Question: I have cells that contain various information.
In these cells, there are multiple Uppercase phrases.
I would like to be able to split the contents of the cell by adding the CHAR(13) + CHAR(10) Carriage return - linefeed combination
to the start of each new Uppercase phrase.
The only consistency is that the multiple Uppercase phrases begin after a period (.) and before open parenthesis "("
- Add CRLF to start of PERSUADER
- Add CRLF to start of RIVER JEWEL
- Add CRLF to start of TAHITIAN DANCER
- Add CRLF to start of AMBLEVE
- Add CRLF to start of GINA'S HOPE
NOTE:
There are multiple periods (.) in the text.
I have highlighted the text in red for a visual purpose only (normal text/font during import).
I am OK with either formula, UDF or VBA sub.

> PERSUADER (1) won by a margin first up at Kyneton. Bit of authority about her performance there and with the stable finding form it's easy to see her going right on with that. Ran really well when placed at Caulfield second-up last prep and that rates well against these. RIVER JEWEL (2) has been racing well at big odds. I have to like the form lines that she brings back in class now. Shapes as a key danger. TAHITIAN DANCER (5) will run well. She was okay without a lot of room at Flemington last time. AMBLEVE (13) is winning and can measure up while GINA'S HOPE (11) wasn't too far from River Jewel at Flemington and ties in as a hope off that form line.
I was able to extract with this function - but not able to manipulate the data in the cell
This is my code so far:
'''
Function UpperCaseWords(ByVal S As String) As String
Dim X As Long, Words() As String
Const OkayPunctuation As String = ",."";:'&,-?!"
For X = 1 To Len(OkayPunctuation)
S = Replace(S, Mid(OkayPunctuation, X, 1), " ")
Next
Words = Split(WorksheetFunction.Trim(S))
For X = 0 To UBound(Words)
If Words(X) Like "*[!A-Z]*" Then Words(X) = ""
Next
UpperCaseWords = Trim(Join(Words))
End Function
'''
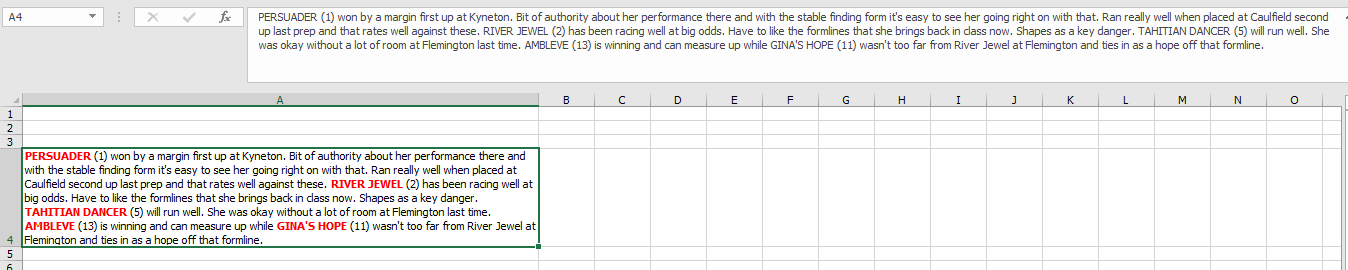
Answer: Your description is not the same as your examples.
- 'dot'- 'dot-space'- 'PERSUADER'- 'GINA'S HOPE'
I incorporated those rules into a regular expression, but, since your can include punctuation, for brevity I just looked for
- words that lower case letters and digits
- words at least three characters long
If that is not sufficient in your real data, the regex can easily be made more specific:
'''
Option Explicit
Function upperCaseWords(S As String) As String
Dim RE As Object
Set RE = CreateObject("vbscript.regexp")
With RE
.Global = True
.MultiLine = True
.Pattern = "^|\s([^a-z0-9]+\s*\()"
upperCaseWords = .Replace(S, vbCrLf & "$1")
End With
End Function
'''